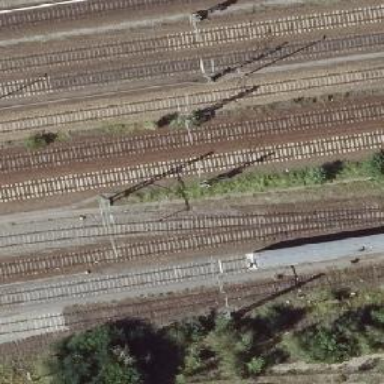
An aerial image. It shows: Milestone along the railway with catenary mast.